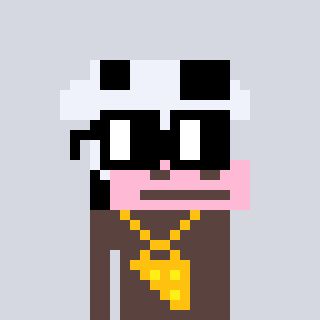
a pixel art character with square black glasses, a cow-shaped head and a darkbrown-colored body on a cool background